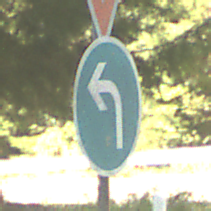
Verkehrszeichen: VorgeschriebeneFahrtrichtungLinks
Zusatzzeichen oben: VorfahrtGewaehren
Umgebung: Outdoor, Nature
Tageszeit: MorningAfternoon
Wetter: Clear
Licht: Natural
Jahreszeit: NotSpecified
Kontrast: LowContrast